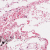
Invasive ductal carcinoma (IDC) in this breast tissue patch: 0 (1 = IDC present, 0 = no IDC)